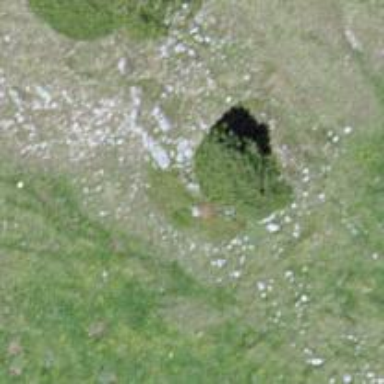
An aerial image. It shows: Needle-leaved tree in natural setting.